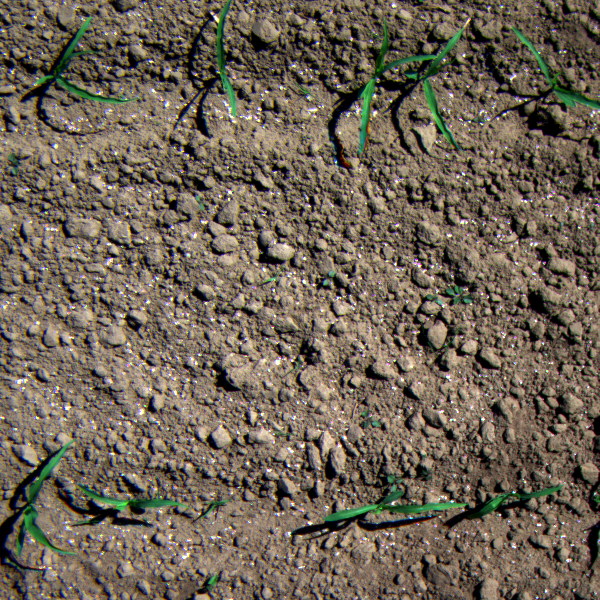
Acquisition date: 2023-05-30
Tile: 0360
Annotated plant instances:
label: maize
label: maize
label: maize
label: maize
label: maize
label: maize
label: maize
label: maize
label: maize
label: weed_other
label: amaranth
label: weed_other
label: weed_other
label: amaranth
label: amaranth
label: amaranth
label: amaranth
label: amaranth
label: amaranth
label: barnyard_grass
label: weed_other
label: amaranth
label: barnyard_grass
label: amaranth
label: amaranth
label: barnyard_grass